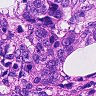
Metastatic tissue present: yes